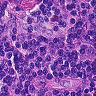
Metastatic tissue present: no